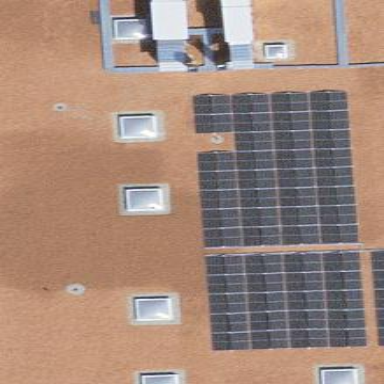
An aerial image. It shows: Solar power generator utilizing photovoltaic technology with solar photovoltaic panels.